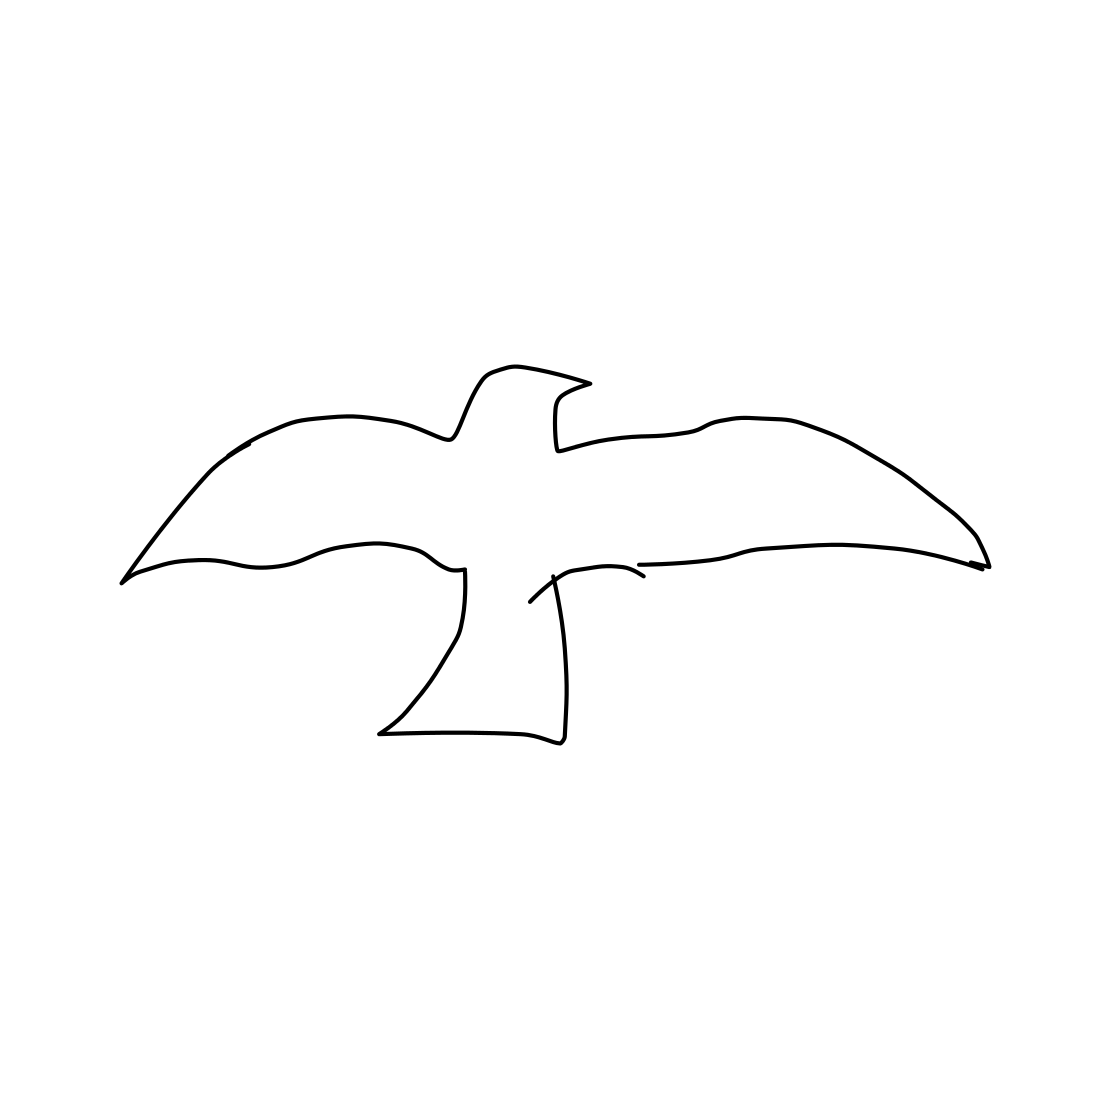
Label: flying bird